Question:
Why can the light pass through the plane?
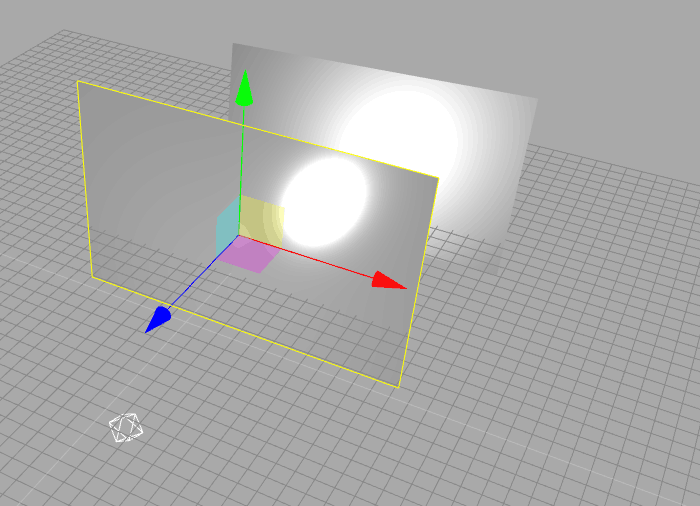
Answer: By default, shadow mapping uses back faces.
Planes only have 1 (front) face. To make shadows work with plane, try to enable front face shadows by disabling 'renderReverseSided' :
'''
renderer.shadowMap.enable = true;
renderer.shadowMap.renderReverseSided = false;
'''
Check <URL>.